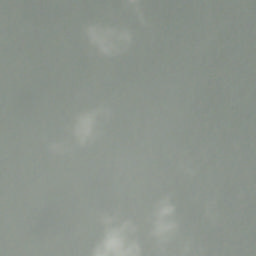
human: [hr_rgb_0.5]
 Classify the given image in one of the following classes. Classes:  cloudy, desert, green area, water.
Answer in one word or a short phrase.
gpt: cloudy